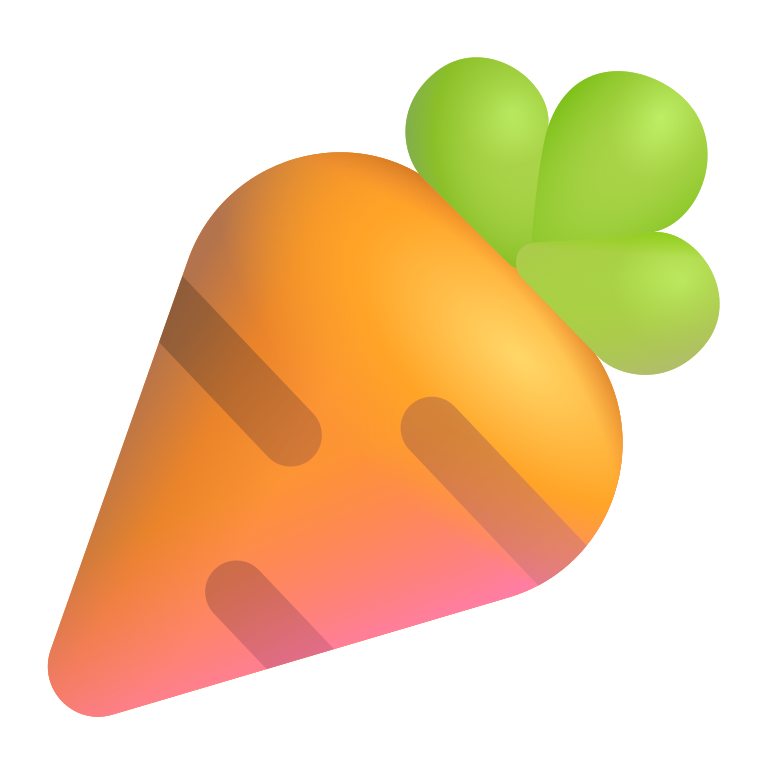
carrot color